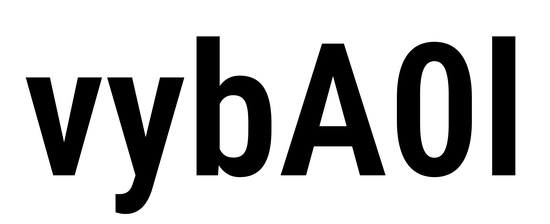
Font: Roboto_Condensed_SemiBold